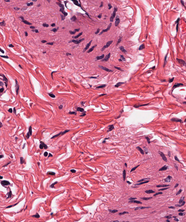
Tumor epithelial tissue: no
Tumor-associated stroma tissue: yes
Normal tissue: no